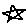
Label: star